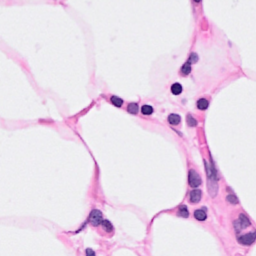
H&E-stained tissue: Breast